Question: I have a simple TextBlock defined like this
'''
<StackPanel>
<Border Width="106"
Height="25"
Margin="6"
BorderBrush="Black"
BorderThickness="1"
HorizontalAlignment="Left">
<TextBlock Name="myTextBlock"
TextTrimming="CharacterEllipsis"
Text="TextBlock: Displayed text"/>
</Border>
</StackPanel>
'''
Which outputs like this

This will get me "TextBlock: Displayed text"
'''
string text = myTextBlock.Text;
'''
But is there a way to get the text that's actually displayed on the screen?
Meaning "TextBlock: Display..."
Thanks
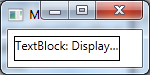
Answer: You can do this by first retrieving the 'Drawing' object that represents the appearance of the 'TextBlock' in the visual tree, and then walk that looking for 'GlyphRunDrawing' items - those will contain the actual rendered text on the screen. Here's a very rough and ready implementation:
'''
private void button1_Click(object sender, RoutedEventArgs e)
{
Drawing textBlockDrawing = VisualTreeHelper.GetDrawing(myTextBlock);
var sb = new StringBuilder();
WalkDrawingForText(sb, textBlockDrawing);
Debug.WriteLine(sb.ToString());
}
private static void WalkDrawingForText(StringBuilder sb, Drawing d)
{
var glyphs = d as GlyphRunDrawing;
if (glyphs != null)
{
sb.Append(glyphs.GlyphRun.Characters.ToArray());
}
else
{
var g = d as DrawingGroup;
if (g != null)
{
foreach (Drawing child in g.Children)
{
WalkDrawingForText(sb, child);
}
}
}
}
'''
This is a direct excerpt from a little test harness I just wrote - the first method's a button click handler just for ease of experimentation.
It uses the 'VisualTreeHelper' to get the rendered 'Drawing' for the 'TextBlock' - that'll only work if the thing has already been rendered by the way. And then the 'WalkDrawingForText' method does the actual work - it just traverses the 'Drawing' tree looking for text.
This isn't terribly smart - it assumes that the 'GlyphRunDrawing' objects appear in the order you'll want them. For your particular example it does - we get one 'GlyphRunDrawing' containing the truncated text, followed by a second one containing the ellipsis character. (And by the way, it's just one unicode character - codepoint 2026, and if this editor lets me paste in unicode characters, it's "...". It's not three separate periods.)
If you wanted to make this more robust, you would need to work out the positions of all those 'GlyphRunDrawing' objects, and sort them, in order to process them in the order in which they appear, rather than merely hoping that WPF happens to produce them in that order.
Here's a sketch of how a position-aware example might look. Although this is somewhat parochial - it assumes left-to-right reading text. You'd need something more complex for an internationalized solution.
'''
private string GetTextFromVisual(Visual v)
{
Drawing textBlockDrawing = VisualTreeHelper.GetDrawing(v);
var glyphs = new List<PositionedGlyphs>();
WalkDrawingForGlyphRuns(glyphs, Transform.Identity, textBlockDrawing);
// Round vertical position, to provide some tolerance for rounding errors
// in position calculation. Not totally robust - would be better to
// identify lines, but that would complicate the example...
var glyphsOrderedByPosition = from glyph in glyphs
let roundedBaselineY = Math.Round(glyph.Position.Y, 1)
orderby roundedBaselineY ascending, glyph.Position.X ascending
select new string(glyph.Glyphs.GlyphRun.Characters.ToArray());
return string.Concat(glyphsOrderedByPosition);
}
[DebuggerDisplay("{Position}")]
public struct PositionedGlyphs
{
public PositionedGlyphs(Point position, GlyphRunDrawing grd)
{
this.Position = position;
this.Glyphs = grd;
}
public readonly Point Position;
public readonly GlyphRunDrawing Glyphs;
}
private static void WalkDrawingForGlyphRuns(List<PositionedGlyphs> glyphList, Transform tx, Drawing d)
{
var glyphs = d as GlyphRunDrawing;
if (glyphs != null)
{
var textOrigin = glyphs.GlyphRun.BaselineOrigin;
Point glyphPosition = tx.Transform(textOrigin);
glyphList.Add(new PositionedGlyphs(glyphPosition, glyphs));
}
else
{
var g = d as DrawingGroup;
if (g != null)
{
// Drawing groups are allowed to transform their children, so we need to
// keep a running accumulated transform for where we are in the tree.
Matrix current = tx.Value;
if (g.Transform != null)
{
// Note, Matrix is a struct, so this modifies our local copy without
// affecting the one in the 'tx' Transforms.
current.Append(g.Transform.Value);
}
var accumulatedTransform = new MatrixTransform(current);
foreach (Drawing child in g.Children)
{
WalkDrawingForGlyphRuns(glyphList, accumulatedTransform, child);
}
}
}
}
'''